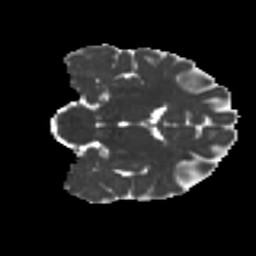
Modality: MD
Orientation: coronal
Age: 29
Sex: male
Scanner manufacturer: ge
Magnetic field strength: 3 T
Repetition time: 7.8 s
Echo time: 0.0612 s